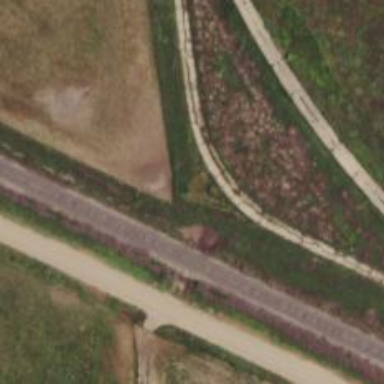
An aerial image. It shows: Well-maintained track road of grade 1.